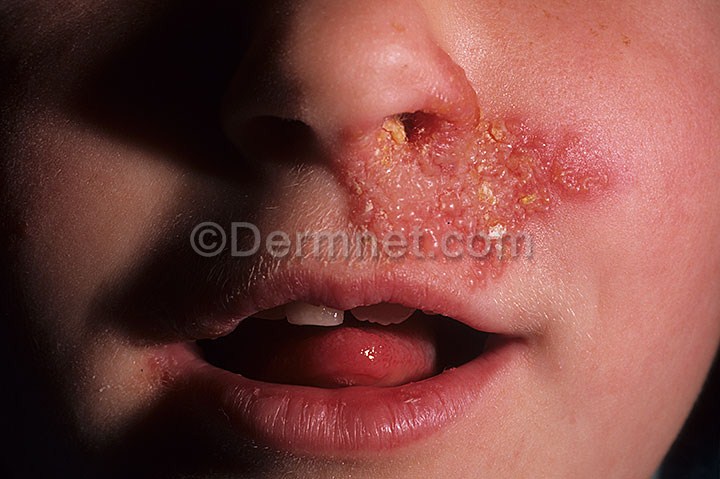
Disease: Warts Molluscum and other Viral Infections